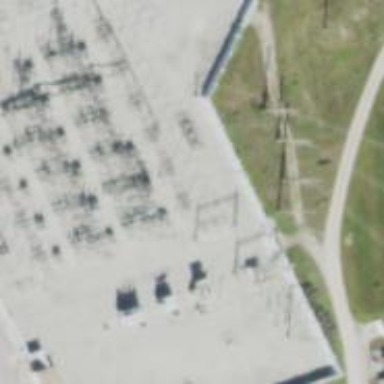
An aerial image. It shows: Switch used for power control.